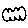
Label: cloud